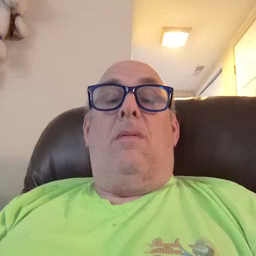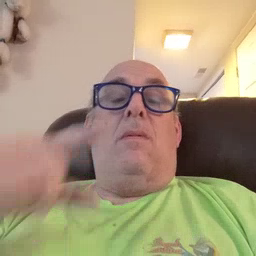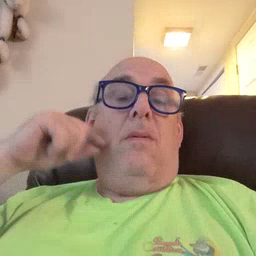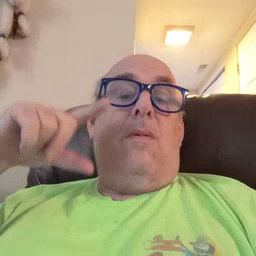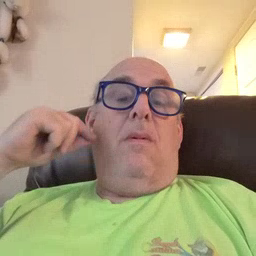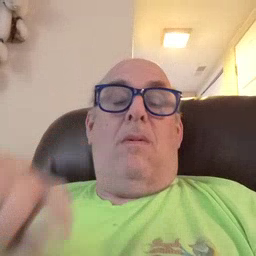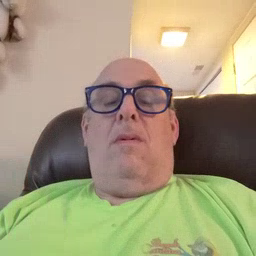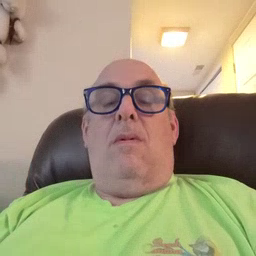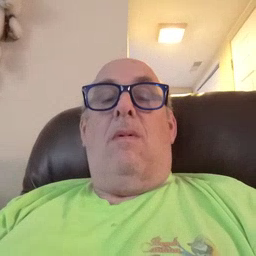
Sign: cat